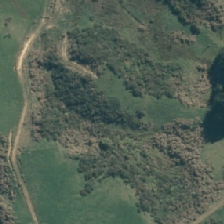
Land cover: grose_broom